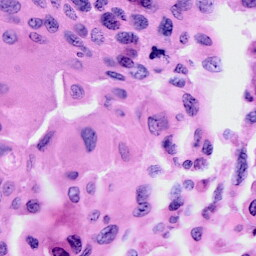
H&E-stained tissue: Cervix